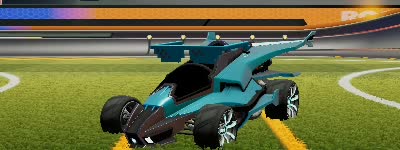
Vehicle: aftershock